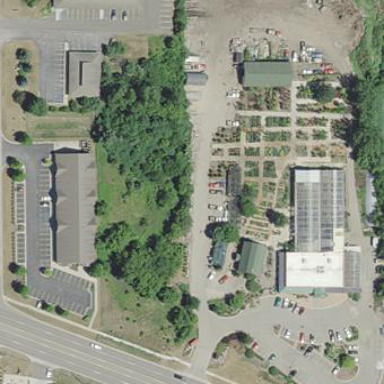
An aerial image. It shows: Area dedicated to greenhouse horticulture.